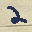
Label: 2